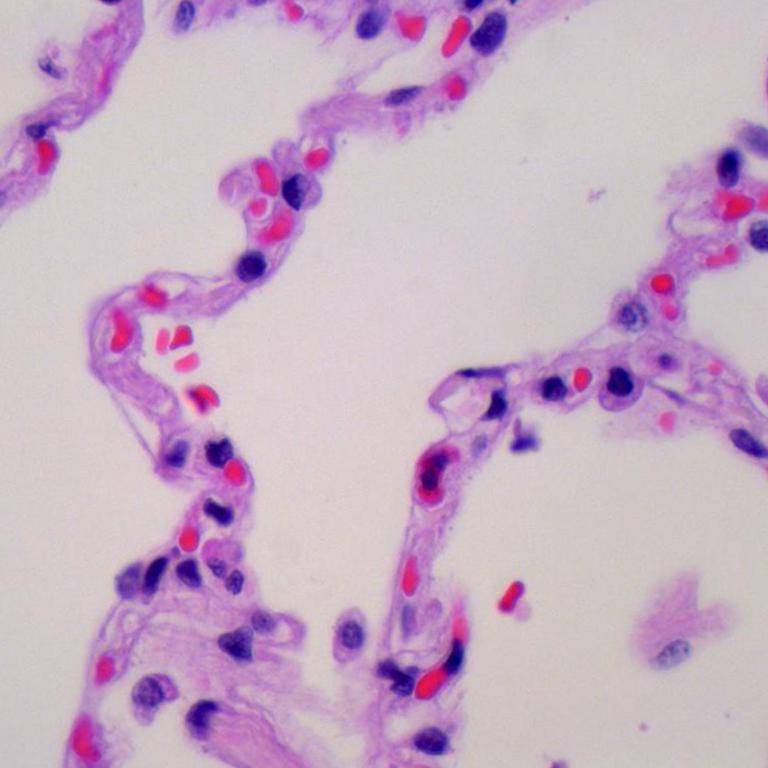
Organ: lung
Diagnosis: benign